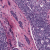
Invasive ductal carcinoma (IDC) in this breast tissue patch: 0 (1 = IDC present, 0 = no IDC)